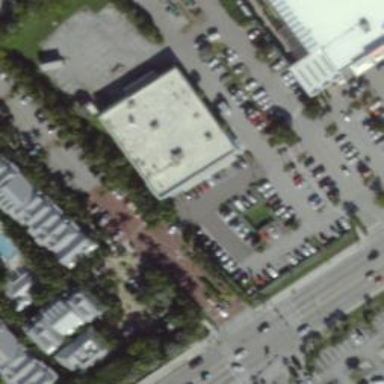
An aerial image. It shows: Building that is pharmacy providing healthcare services.